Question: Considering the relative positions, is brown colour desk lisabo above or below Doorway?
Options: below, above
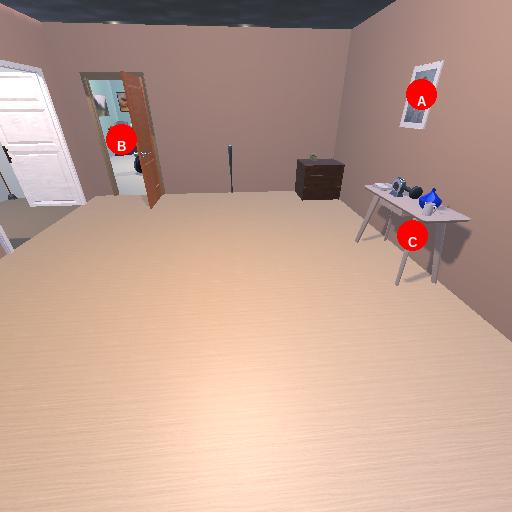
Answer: below